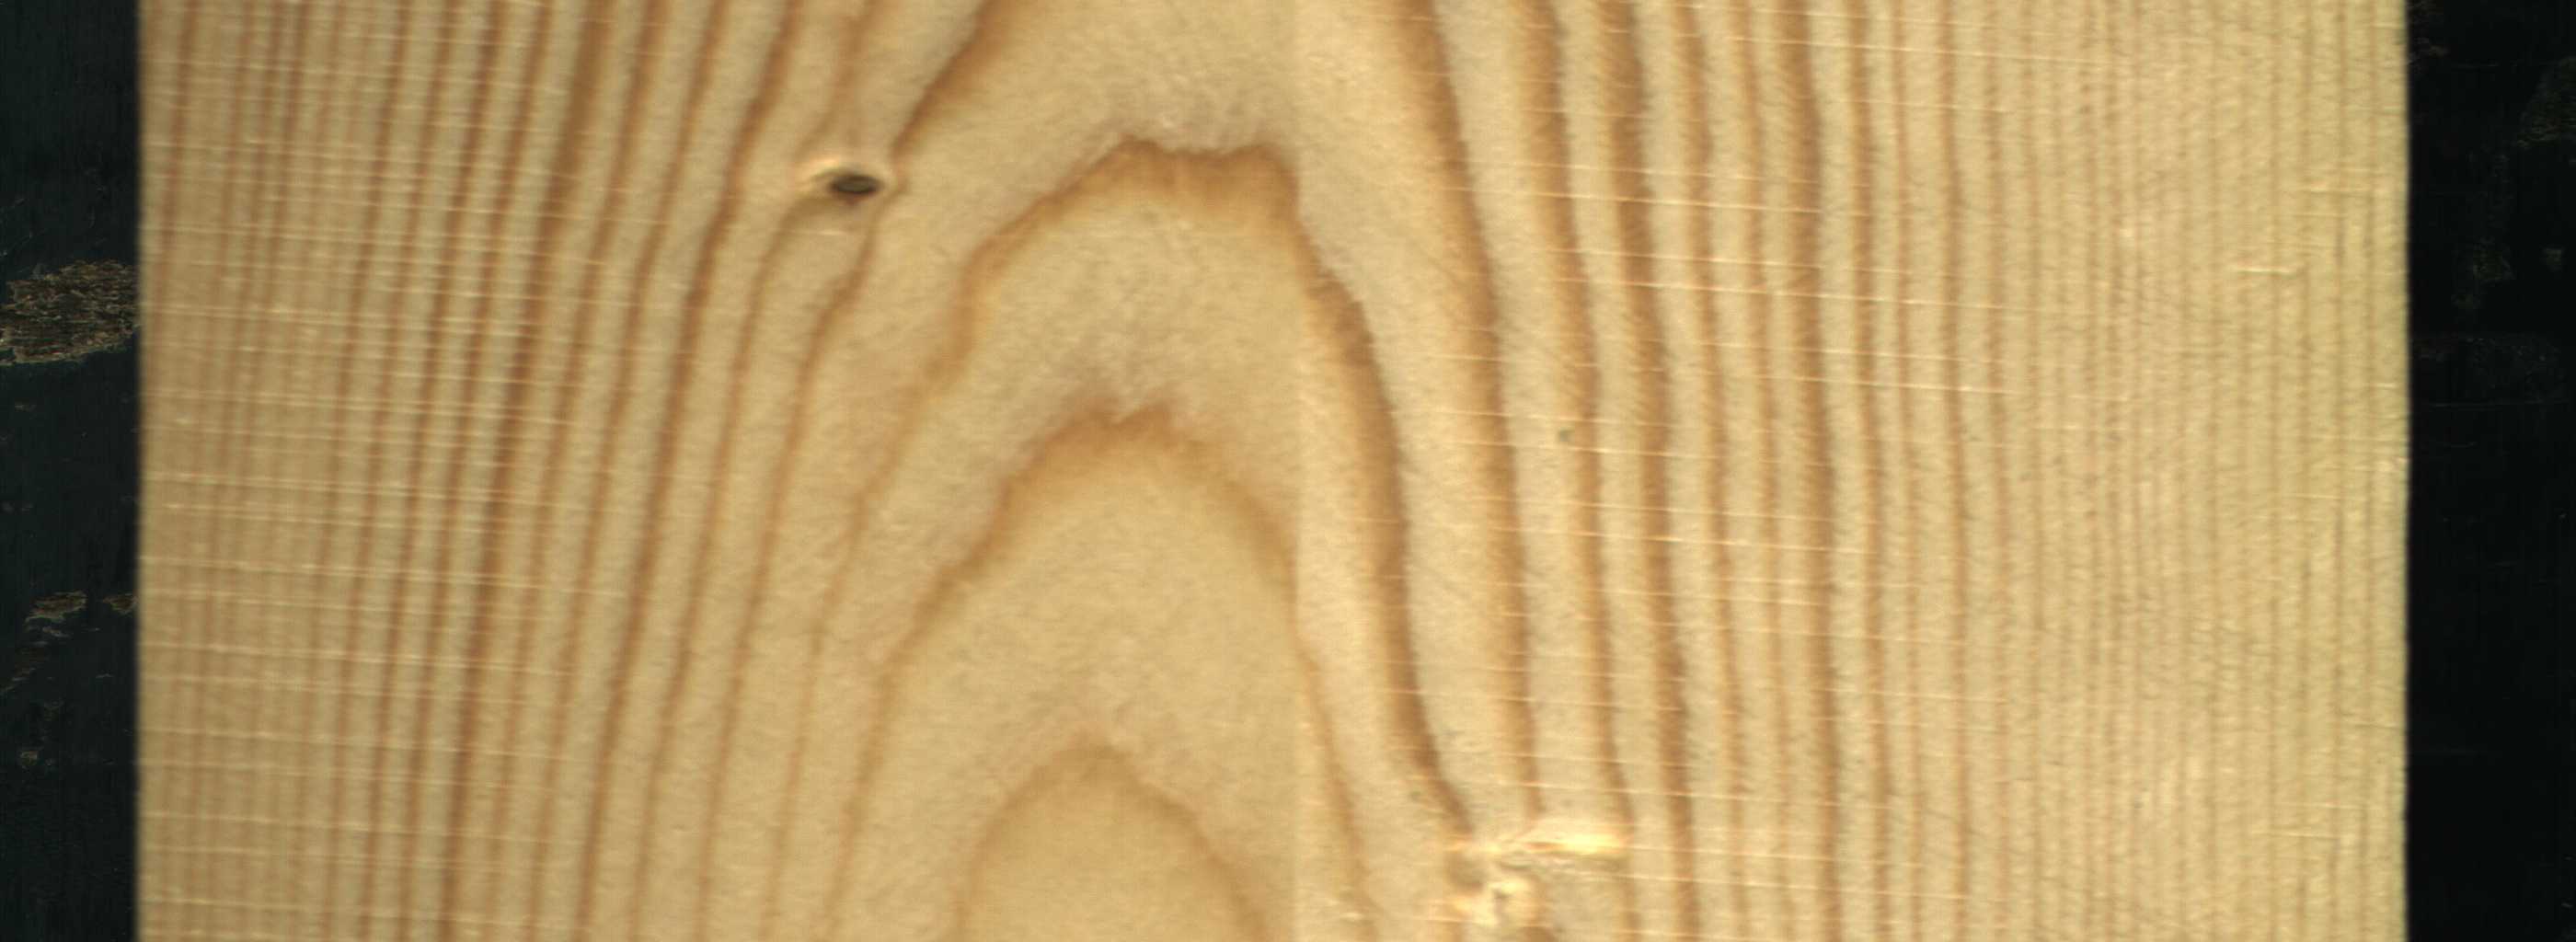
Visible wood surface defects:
Dead_Knot